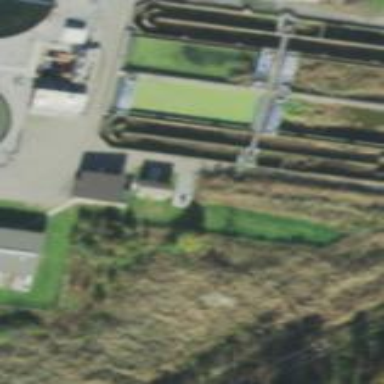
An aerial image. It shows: Storage tank that is man-made.